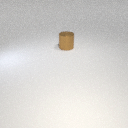
large brown metal cylinder